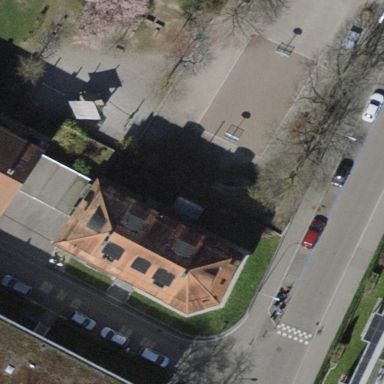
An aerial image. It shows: Residential building with mansard roof.